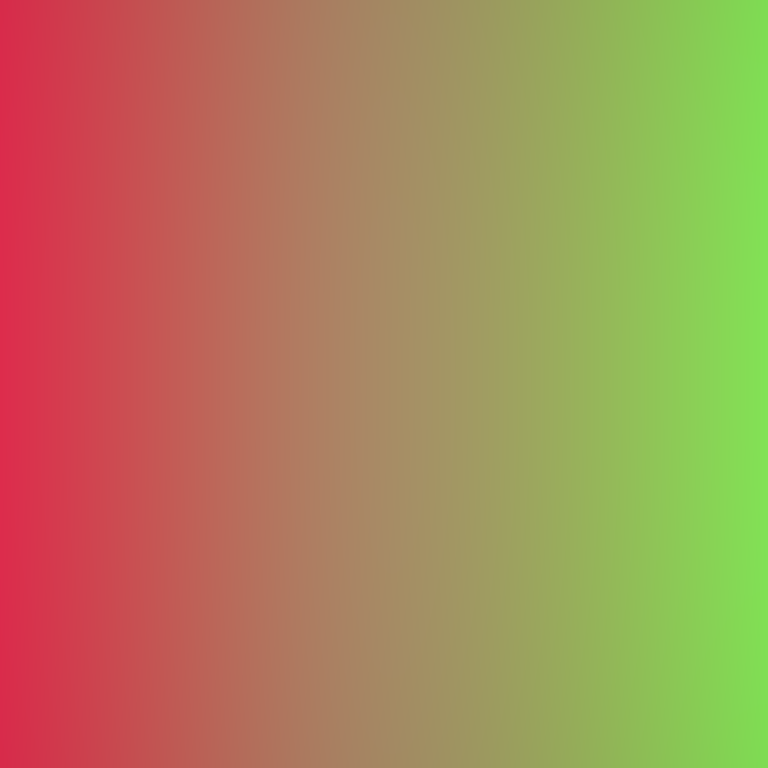
Abstract light effect, smooth gradient from red to green, calm atmosphere, soft blend, no room, no furniture, no objects.